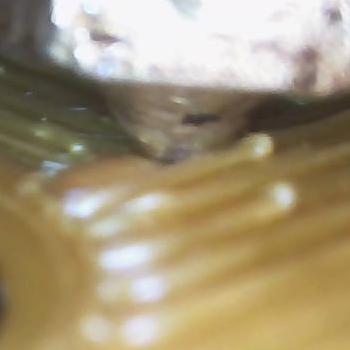
Flow rate: 144%